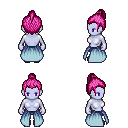
a pixel art fantasy rpg character, female body template, dark elf, purple skin, overskirt, magenta pants, pink short topknot hairstyle, brown slippers, four views (front, back, left, right), 2x2 character sprite sheet, small pixel art, hard edges, no anti-aliasing